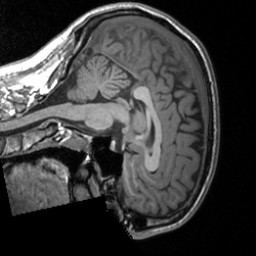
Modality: T1w
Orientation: sagittal
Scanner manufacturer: siemens
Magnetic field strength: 3 T
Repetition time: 1.9 s
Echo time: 0.00226 s